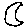
Label: moon